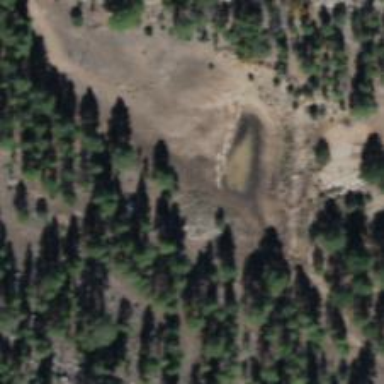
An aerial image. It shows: Natural watering place with stream pool.